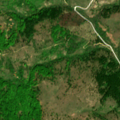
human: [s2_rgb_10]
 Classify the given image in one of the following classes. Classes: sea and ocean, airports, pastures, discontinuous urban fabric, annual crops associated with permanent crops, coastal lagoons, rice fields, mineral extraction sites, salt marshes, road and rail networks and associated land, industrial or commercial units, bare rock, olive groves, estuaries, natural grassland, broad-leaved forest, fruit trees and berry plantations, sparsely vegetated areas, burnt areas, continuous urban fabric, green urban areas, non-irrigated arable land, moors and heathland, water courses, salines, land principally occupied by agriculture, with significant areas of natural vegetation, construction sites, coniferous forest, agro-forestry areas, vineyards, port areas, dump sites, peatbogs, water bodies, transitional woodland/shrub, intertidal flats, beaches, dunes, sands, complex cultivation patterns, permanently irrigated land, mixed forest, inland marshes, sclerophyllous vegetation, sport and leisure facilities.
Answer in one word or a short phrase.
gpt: broad-leaved forest, natural grassland, transitional woodland/shrub